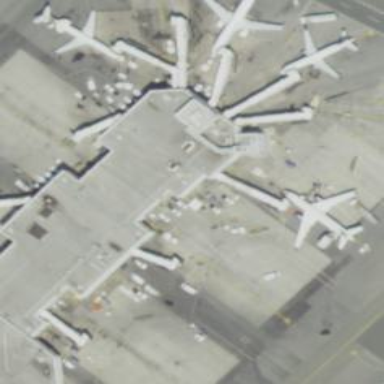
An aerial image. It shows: Information terminal.